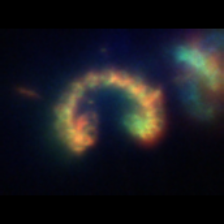
Taxon: Chaetoceros
Group: Diatoms